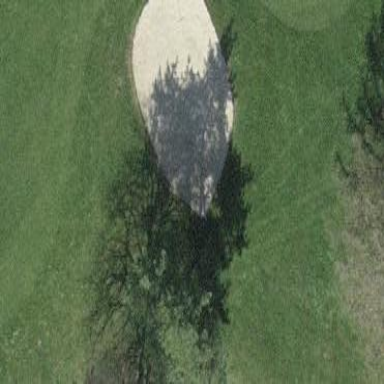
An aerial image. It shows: Golf bunker filled with sandy terrain.